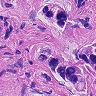
Metastatic tissue present: yes